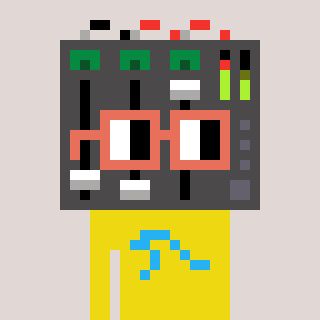
a pixel art character with square orange glasses, a mixer-shaped head and a yellow-colored body on a warm background